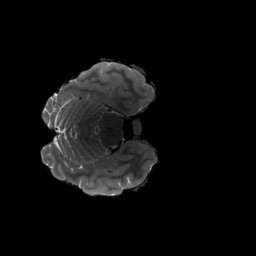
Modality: T2w
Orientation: axial
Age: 22
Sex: female
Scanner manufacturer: siemens
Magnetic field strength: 3 T
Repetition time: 3.2 s
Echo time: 0.564 s